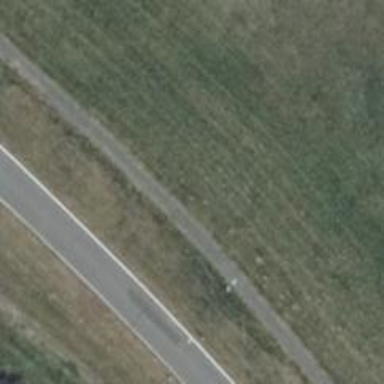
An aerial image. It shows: Path with asphalt surface next to dyke embankment.